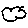
Label: cloud